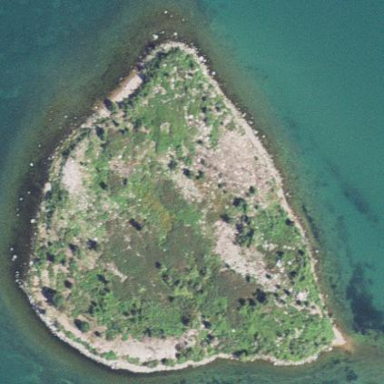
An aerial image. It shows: Islet.